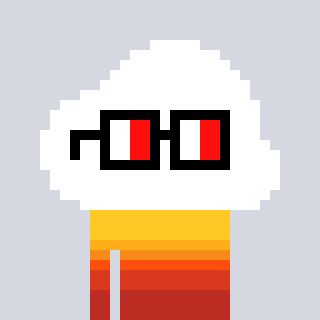
a pixel art character with square glasses with black frames and red eyes, a cloud-shaped head and a bege-colored body on a cool background